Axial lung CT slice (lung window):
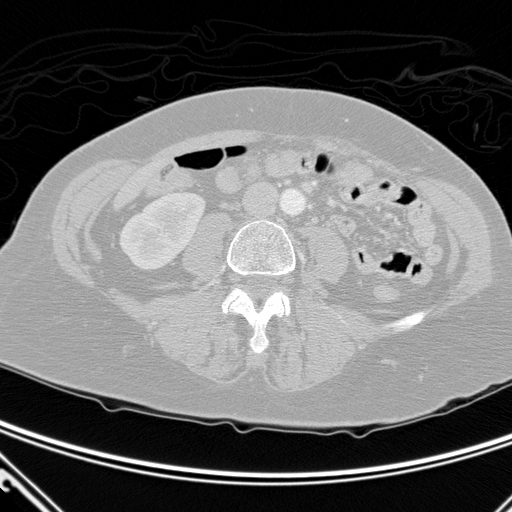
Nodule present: no